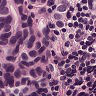
Metastatic tissue present: yes